Question: What I want to do is add a small space between my tables. When I use '<p>' or '<br>' the space is too big. Does anyone know how to make a really small space between tables?
Here's what it actually looks like versus what I want it to look like:

I'm doing this inside an 'ASP:Panel' and a Repeater Control.
:
'''
<asp:Repeater ID="AcctRepeater" runat="server" onitemcommand="AcctRepeater_ItemCommand" OnItemDataBound="AcctRepeater_DataBinding">
<HeaderTemplate>
</HeaderTemplate>
<ItemTemplate>
<asp:Panel ID="Panel3" runat="server" BackColor="#ffffff" Height="125px" Style="margin-left: 1px" Width="800px" BorderColor="Black" BorderStyle="Solid" BorderWidth="1px">
<table width="790">
<tr bgcolor="#007ACC" style="color:White">
<td width="100">Account Number</td><td width="80">DOS</td><td width="30">Active</td><td width="240">Account Group</td><td width="180">Function</td>
</tr>
<tr>
<td>
<asp:Label ID="lblAcctNum" runat="server" width="200px" Text='<%#Eval("UserName") %>'></asp:Label>
</td>
<td>
<asp:Label ID="lblDOS" runat="server" Text='<%#Eval("UserDOB", "{0:d}") %>'></asp:Label>
</td>
<td>
<asp:Label ID="lblActive" runat="server" width="30px" Text='<%#Eval("UserTitle") %>'></asp:Label>
</td>
<td>
<asp:Label ID="lblAcctGrp" runat="server" Text='<%#Eval("UserCity") %>'></asp:Label>
</td>
<td>
<!-- <asp:LinkButton ID="LinkEdit" runat="server" CommandArgument='<%#Eval("UserImg") %>' CommandName="edit">Edit</asp:LinkButton> -->
</td>
<tr>
<tr>
<td colspan = "2">
<asp:Label ID="Label1" runat="server" Text='Added/Loaded By: '></asp:Label><asp:Label ID="lblLoadBy" runat="server" Text='<%#Eval("UserState") %>'></asp:Label>
</td>
<td colspan ="3">
<asp:Label ID="Label3" runat="server" Text='Added/Loaded On: '></asp:Label><asp:Label ID="lblLoadedOn" runat="server" Text='<%#Eval("UserGender") %>'></asp:Label>
</td>
</tr>
</table>
</asp:Panel>
</ItemTemplate>
<SeparatorTemplate>
</SeparatorTemplate>
<FooterTemplate>
</FooterTemplate>
</asp:Repeater>
'''
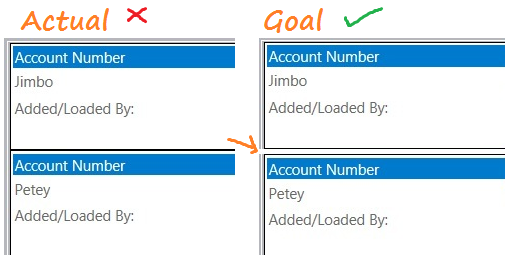
Answer: You can change your Panel to include a bottom margin. SO change:
'''
<asp:Panel ID="Panel3" runat="server" BackColor="#ffffff" Height="125px" Style="margin-left: 1px" Width="800px" BorderColor="Black" BorderStyle="Solid" BorderWidth="1px">
'''
to
'''
<asp:Panel ID="Panel3" runat="server" BackColor="#ffffff" Height="125px" Style="margin-left: 1px;margin-bottom: 2px" Width="800px" BorderColor="Black" BorderStyle="Solid" BorderWidth="1px">
'''